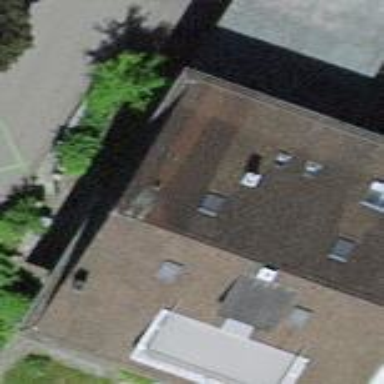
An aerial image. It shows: Residential building with mansard roof made of roof tiles.